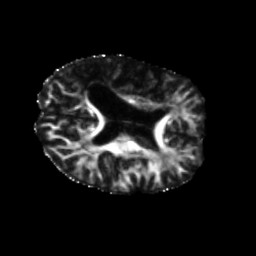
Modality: FA
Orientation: axial
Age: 69
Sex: female
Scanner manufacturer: siemens
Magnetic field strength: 3 T
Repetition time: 5.47 s
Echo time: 0.0854 s